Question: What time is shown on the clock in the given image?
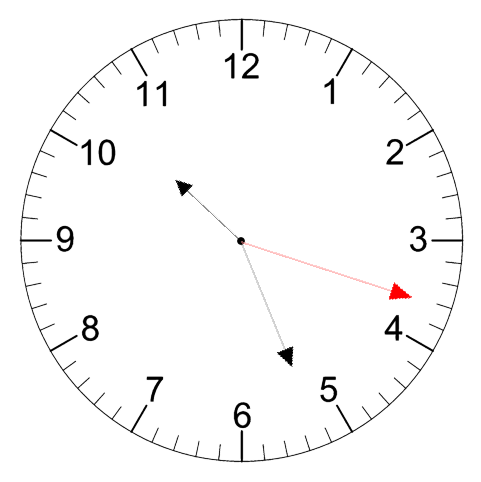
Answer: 10:26:18